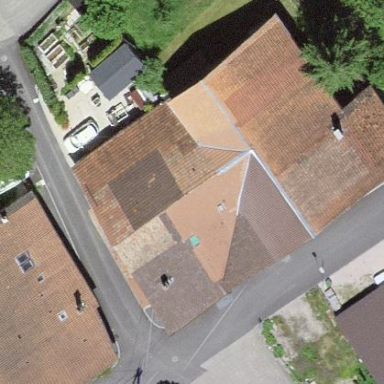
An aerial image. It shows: Residential building.